Interaction volume radius: 5 \u00c5
Interaction volume height: 30 \u00c5
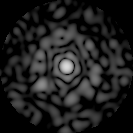
Disorder parameter: 0.8035